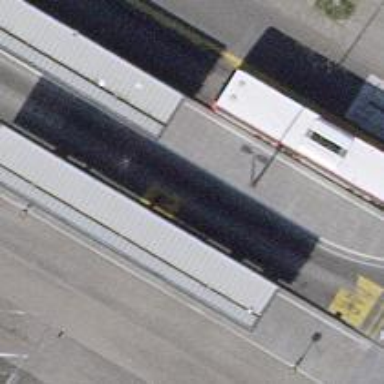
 serving as platform for public transportation."